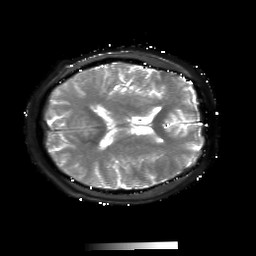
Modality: T2starmap
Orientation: axial
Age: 29
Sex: male
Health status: ill